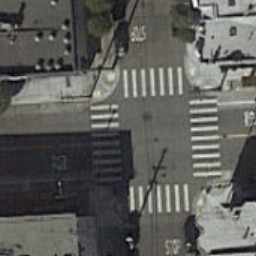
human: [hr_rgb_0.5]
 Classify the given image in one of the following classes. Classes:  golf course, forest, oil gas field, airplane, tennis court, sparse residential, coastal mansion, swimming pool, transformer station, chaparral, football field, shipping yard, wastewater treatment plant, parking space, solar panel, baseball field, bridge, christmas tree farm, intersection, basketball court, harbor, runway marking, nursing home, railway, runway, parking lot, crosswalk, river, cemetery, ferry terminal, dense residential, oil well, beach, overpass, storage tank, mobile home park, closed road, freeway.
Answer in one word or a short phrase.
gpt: crosswalk